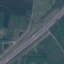
Land use / land cover: Highway